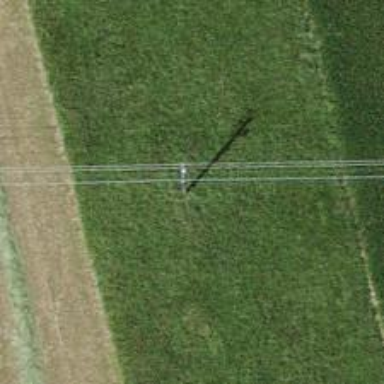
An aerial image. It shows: Utility pole as the man-made structure.